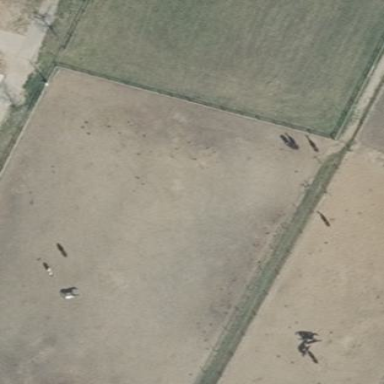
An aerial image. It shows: Equestrian pitch for leisure land use.